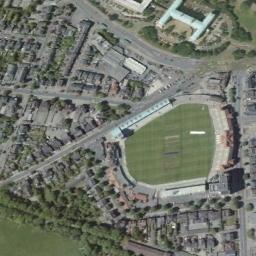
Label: stadium